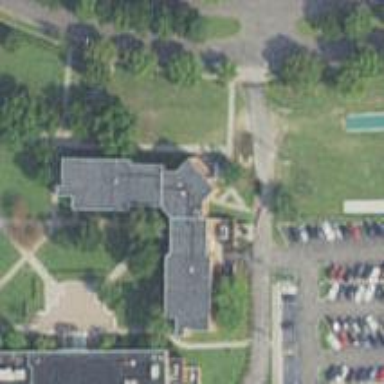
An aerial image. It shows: Dormitory building.